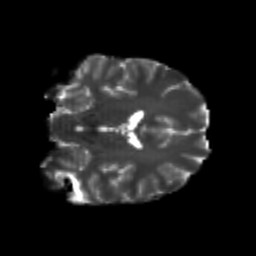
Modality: T2w
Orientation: coronal
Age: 19
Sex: male
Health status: healthy
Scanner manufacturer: philips
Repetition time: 7.391 s
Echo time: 0.08599 s